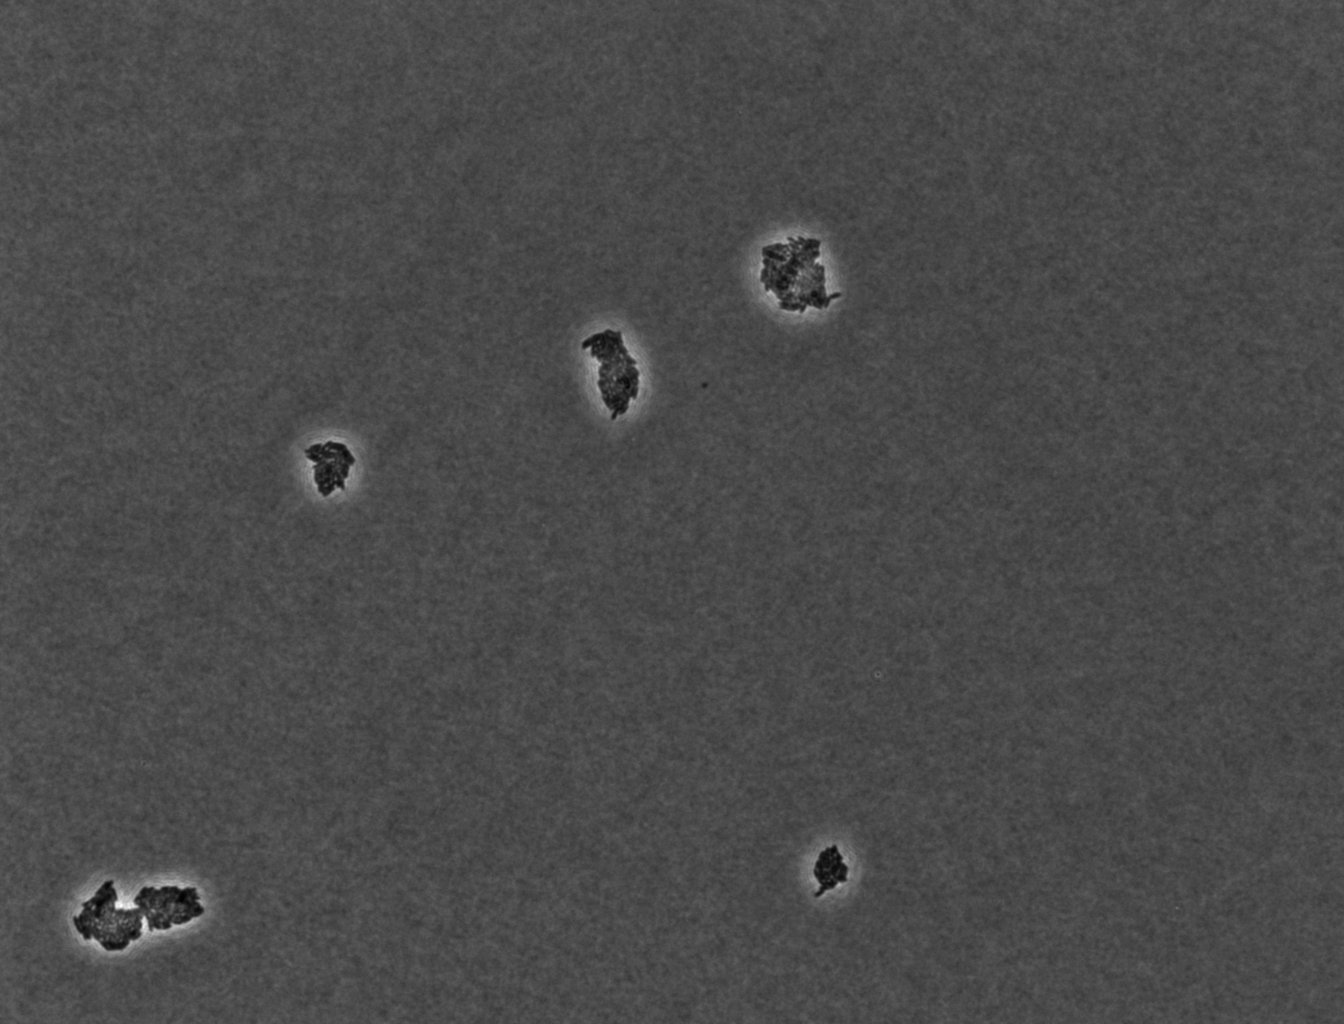
Phase contrast microscopy, 20x objective, 3 h incubation